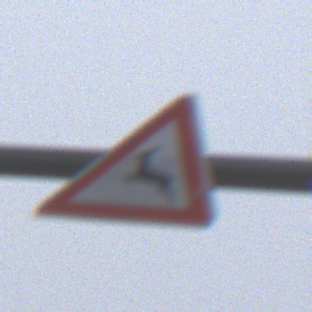
Verkehrszeichen: WildwechselRechts
Umgebung: Outdoor, RoadRail
Tageszeit: MorningAfternoon
Wetter: Overcast
Licht: Natural
Jahreszeit: NotSpecified
Kontrast: LowContrast